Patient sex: M
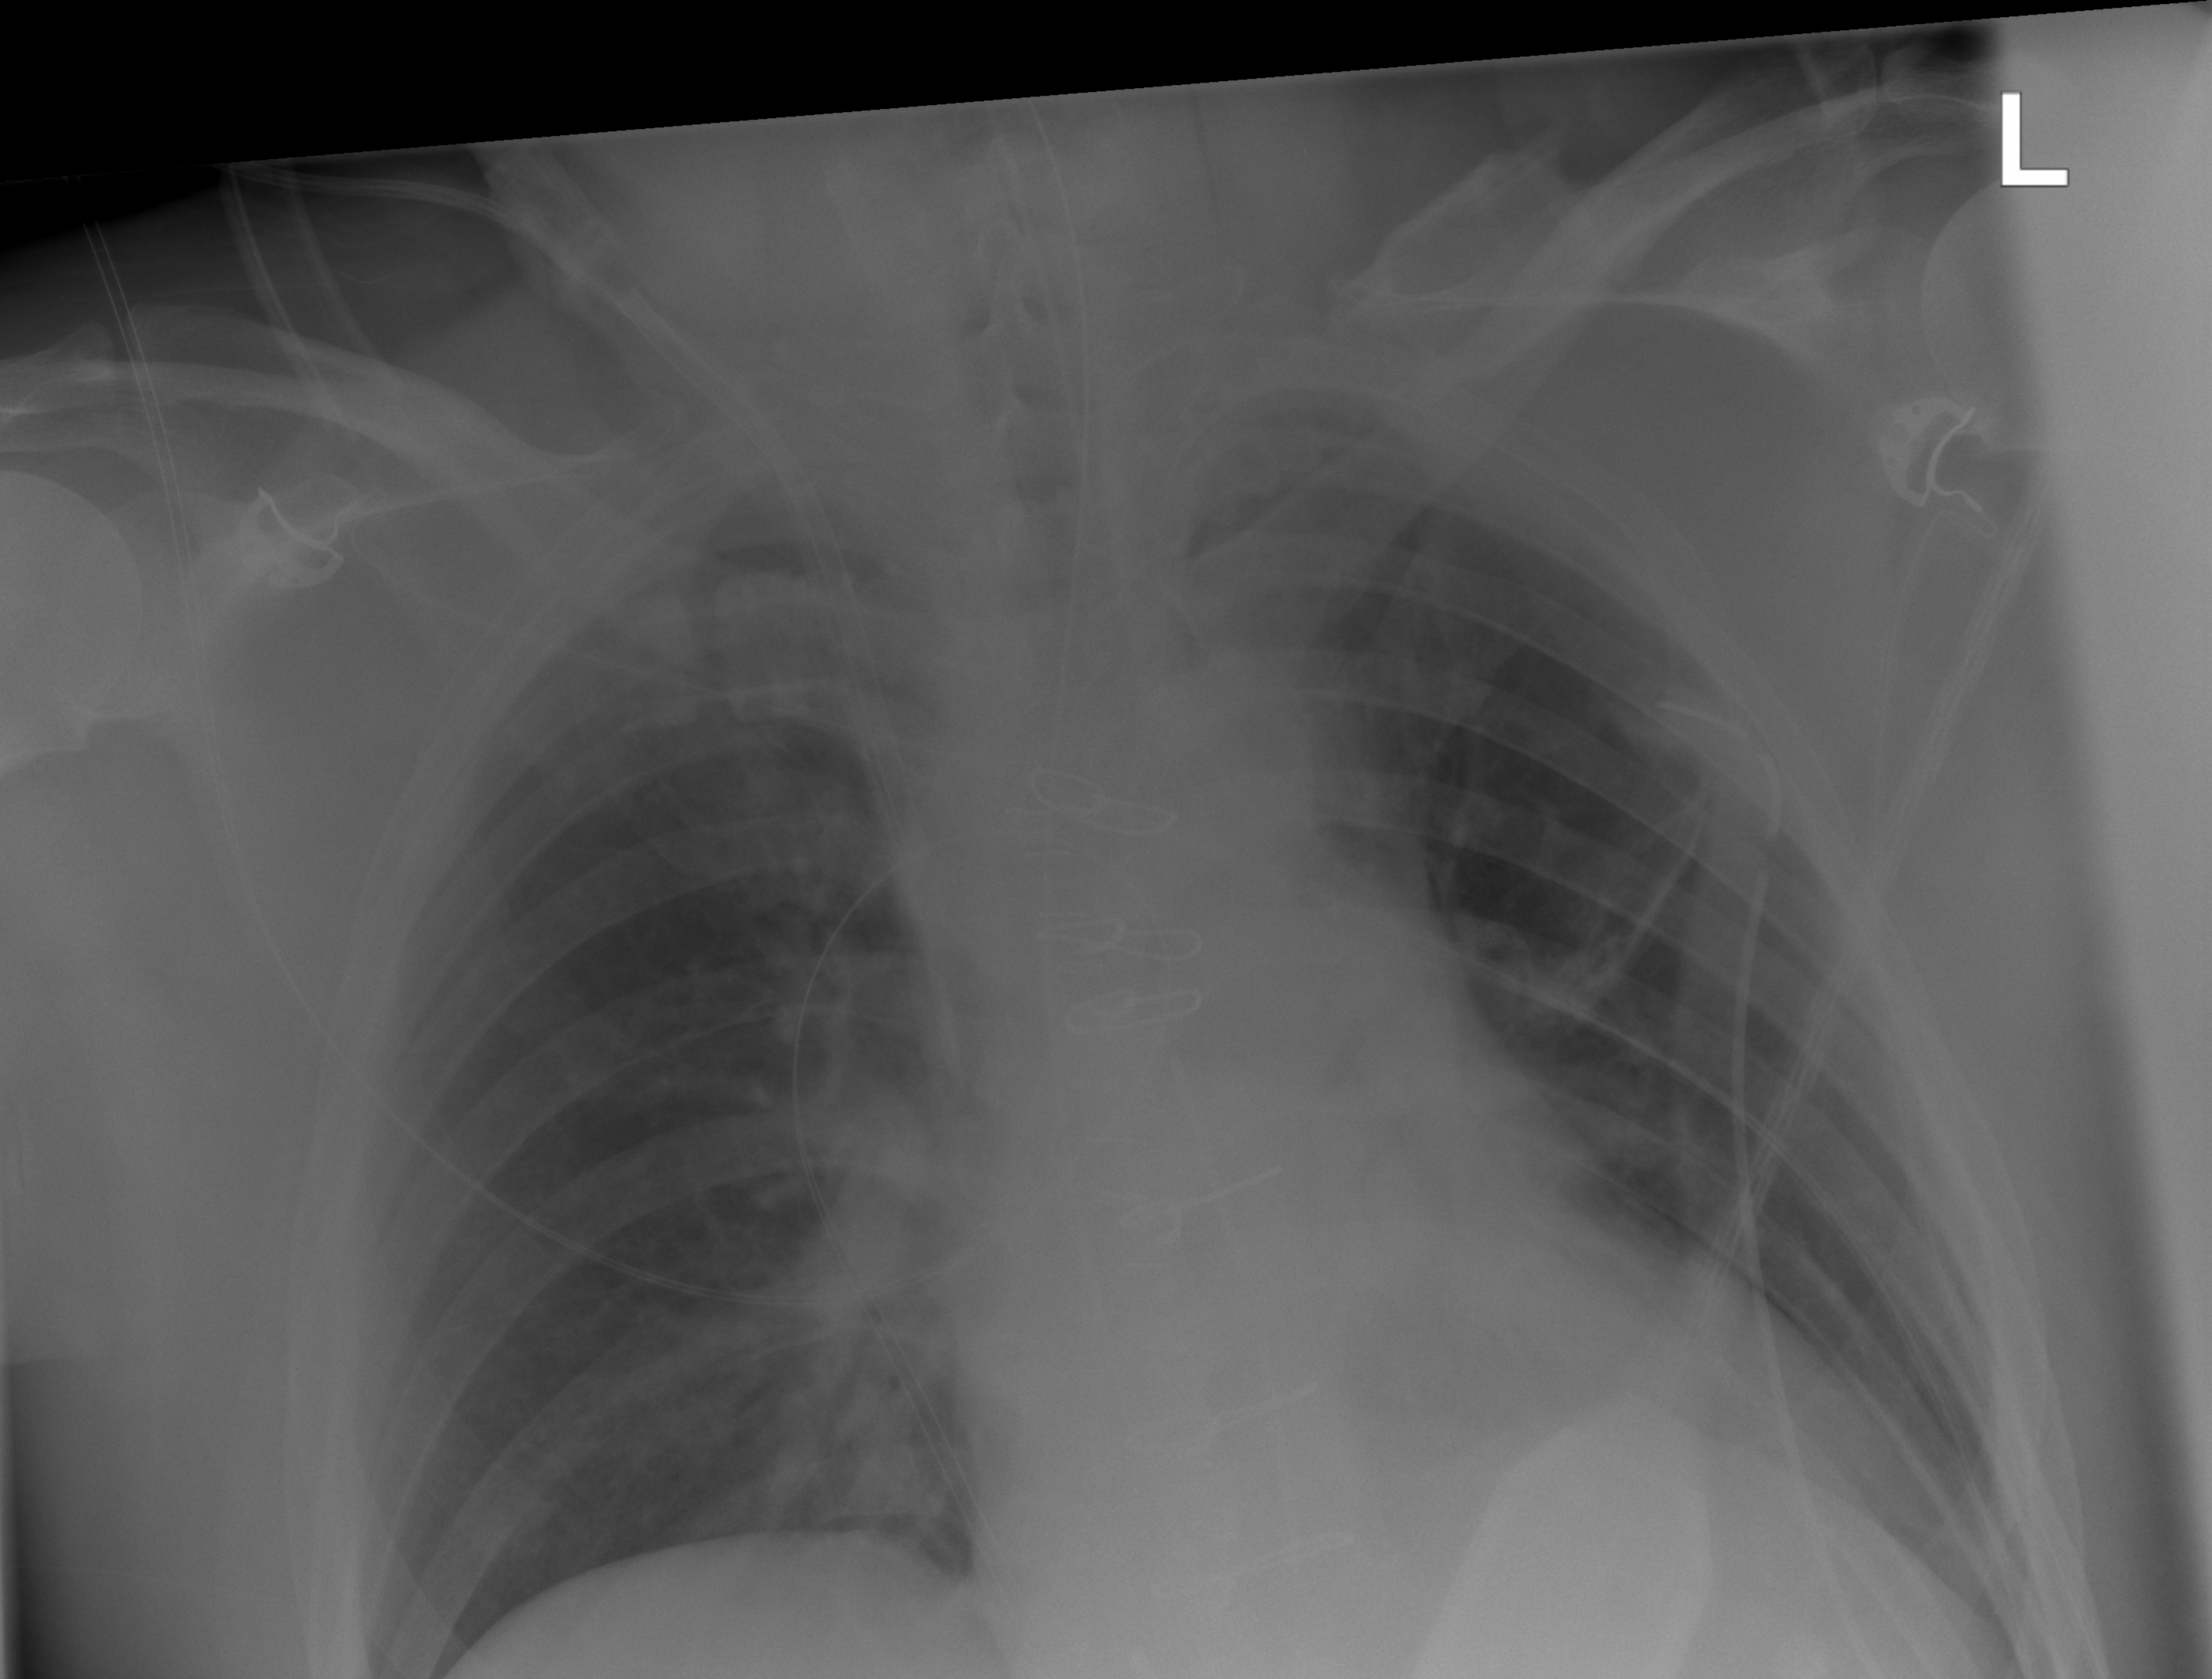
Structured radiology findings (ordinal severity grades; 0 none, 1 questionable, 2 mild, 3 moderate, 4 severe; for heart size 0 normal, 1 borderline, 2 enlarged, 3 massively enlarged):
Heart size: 0
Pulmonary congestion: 0
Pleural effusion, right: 0
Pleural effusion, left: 0
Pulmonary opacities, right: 2
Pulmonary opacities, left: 0
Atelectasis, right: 2
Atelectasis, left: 0